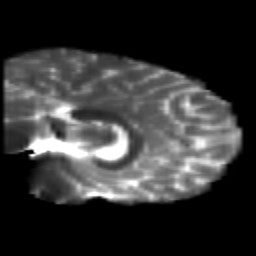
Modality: T2w
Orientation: sagittal
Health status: healthy
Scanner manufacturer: siemens
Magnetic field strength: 3 T
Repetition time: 10 s
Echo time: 0.092 s